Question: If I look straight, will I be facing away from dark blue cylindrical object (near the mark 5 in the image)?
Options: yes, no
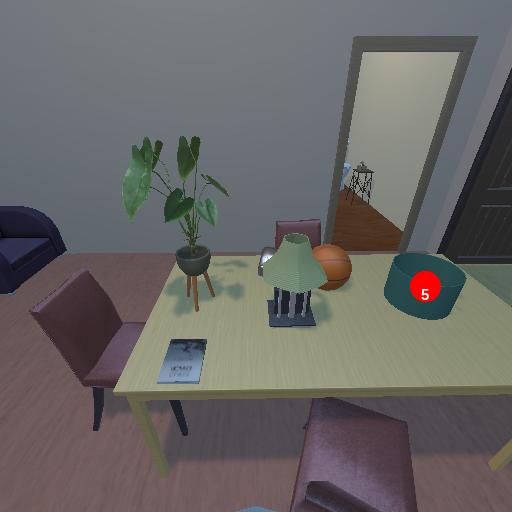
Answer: yes